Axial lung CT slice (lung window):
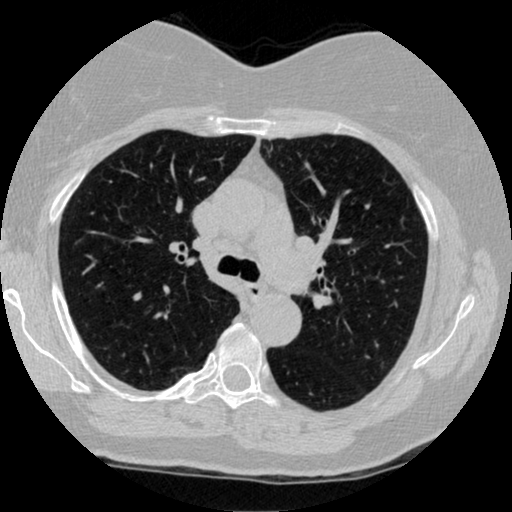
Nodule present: no